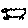
Label: cloud